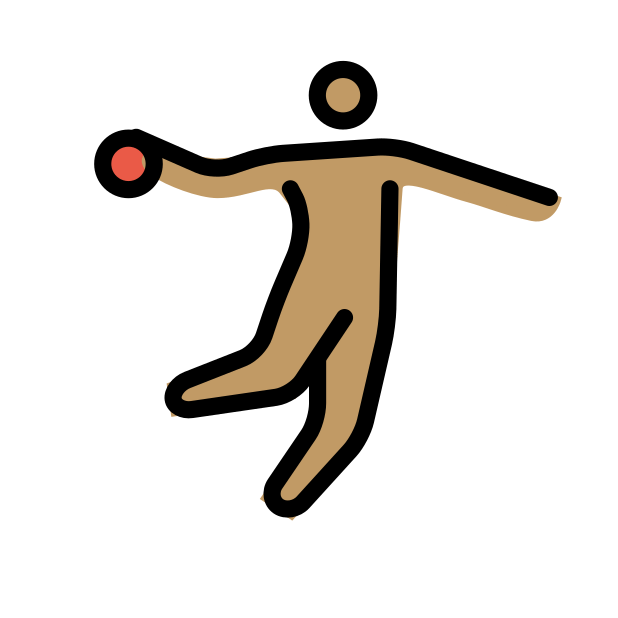
person playing handball: medium skin tone